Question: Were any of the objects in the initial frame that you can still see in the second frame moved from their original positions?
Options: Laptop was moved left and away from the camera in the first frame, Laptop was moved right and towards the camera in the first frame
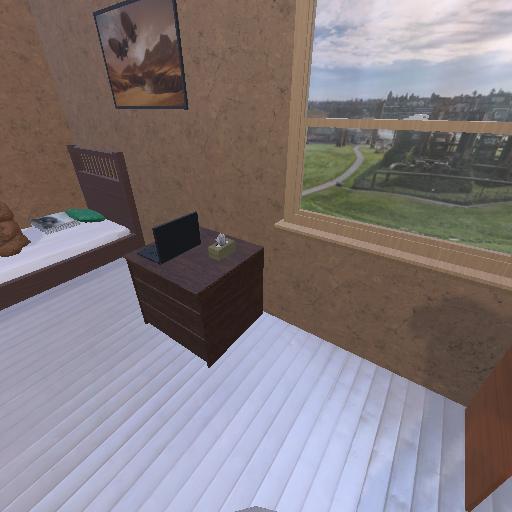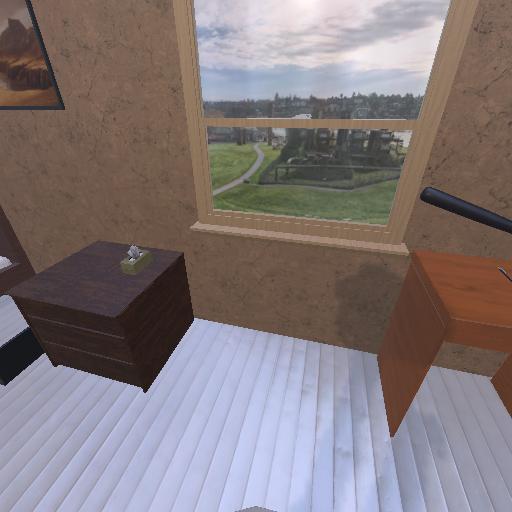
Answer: Laptop was moved left and away from the camera in the first frame